Field crop: tomato
Growth stage: 1
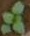
Species: solanum